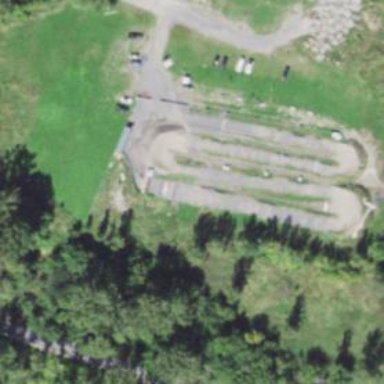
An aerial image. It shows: Cycling track within leisure land area.